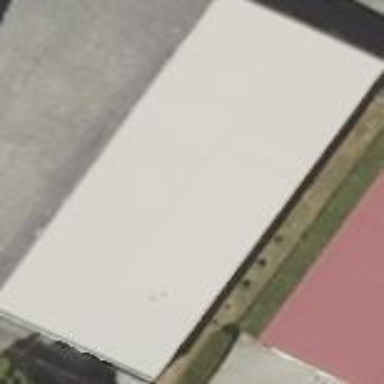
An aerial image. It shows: Building.